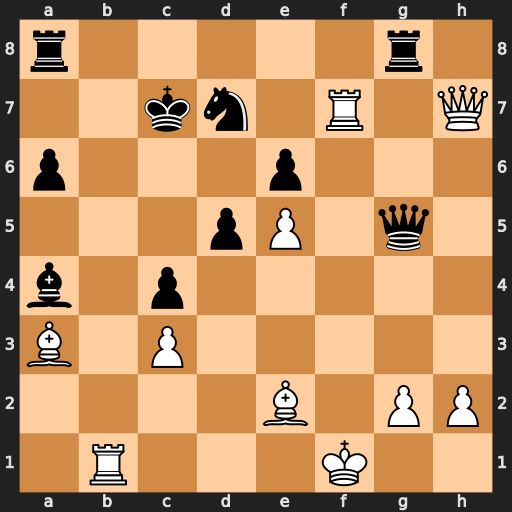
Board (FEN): r5r1/2kn1R1Q/p3p3/3pP1q1/b1p5/B1P5/4B1PP/1R3K2
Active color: w
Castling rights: -
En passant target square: -
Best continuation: Rxd7+ Bxd7 Rb7+ Kxb7 Qxd7+